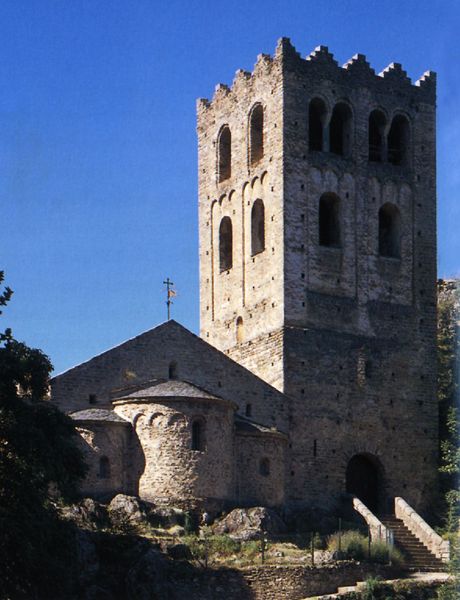
Titel: Ehemaliges Benediktinerkloster St-Martin-du-Canigou
Standort: (F), St-Martin-du-Canigou (EU - F)
Schlagwörter: baum, bäume, kirchturm, fenster, weg, architektur, stein, steine, kirche, turm, italien, mauer, rundbogen, treppe, stufen, zinnen, foto, bögen, eingang, kloster, kreuz, mauerwerk, apsis, romanik, basilika, romanisch, wehrhaft, zinen, feldsteine